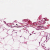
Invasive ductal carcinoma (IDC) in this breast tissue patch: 0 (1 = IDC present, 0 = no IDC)